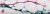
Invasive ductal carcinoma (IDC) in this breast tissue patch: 0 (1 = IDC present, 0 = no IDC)